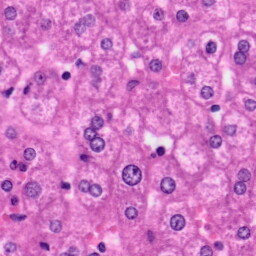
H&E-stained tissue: Liver